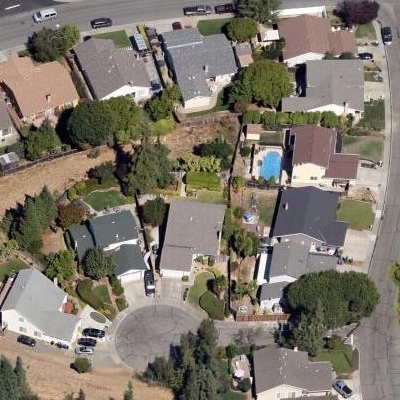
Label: Resident